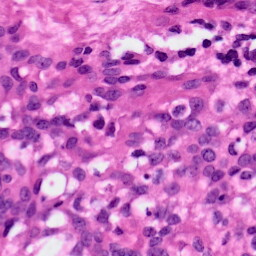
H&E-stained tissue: Ovarian